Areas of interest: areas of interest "Huatong Electric Appliances"
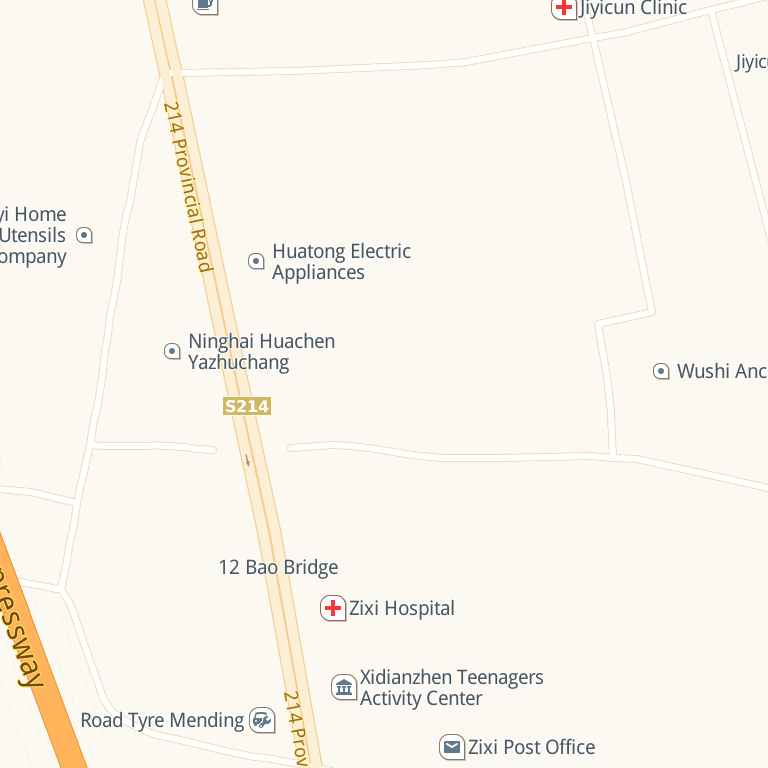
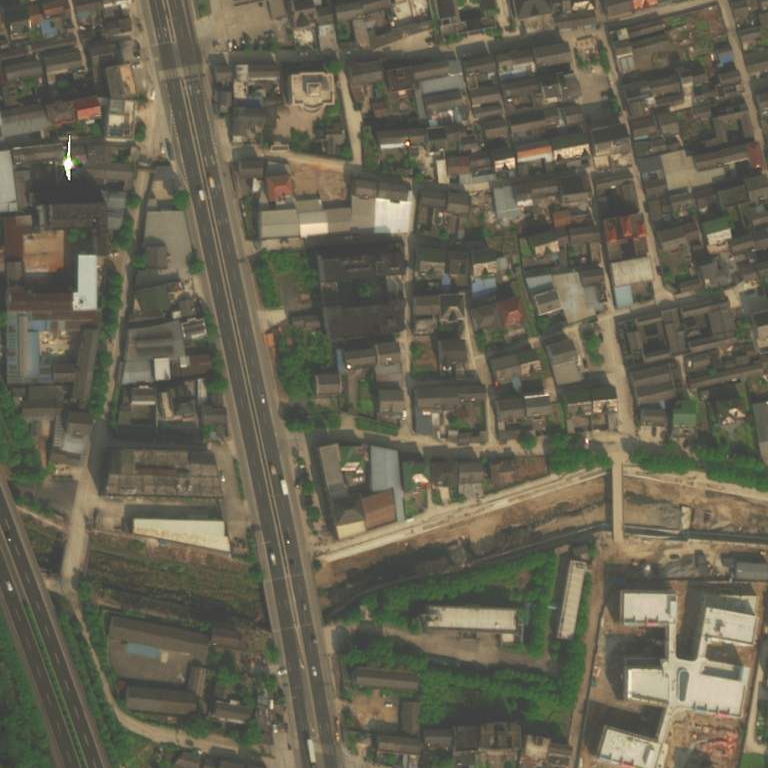